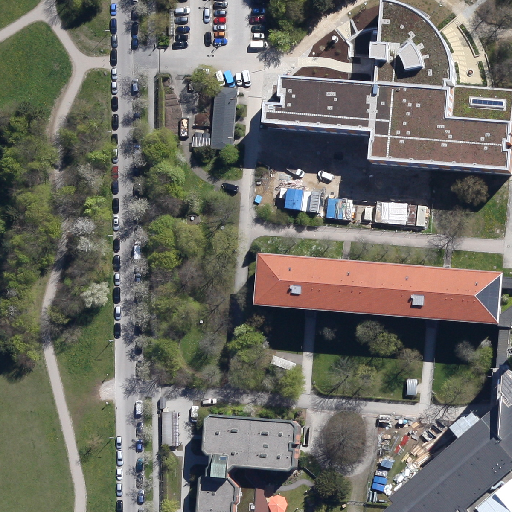
Referring expression: unpaved road